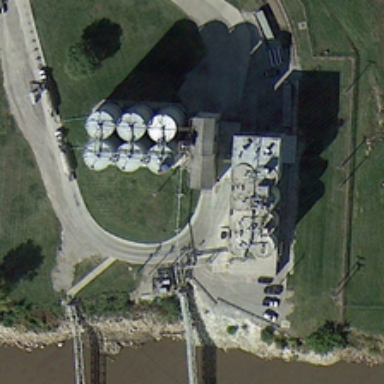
Some storage tanks are near a ripples .